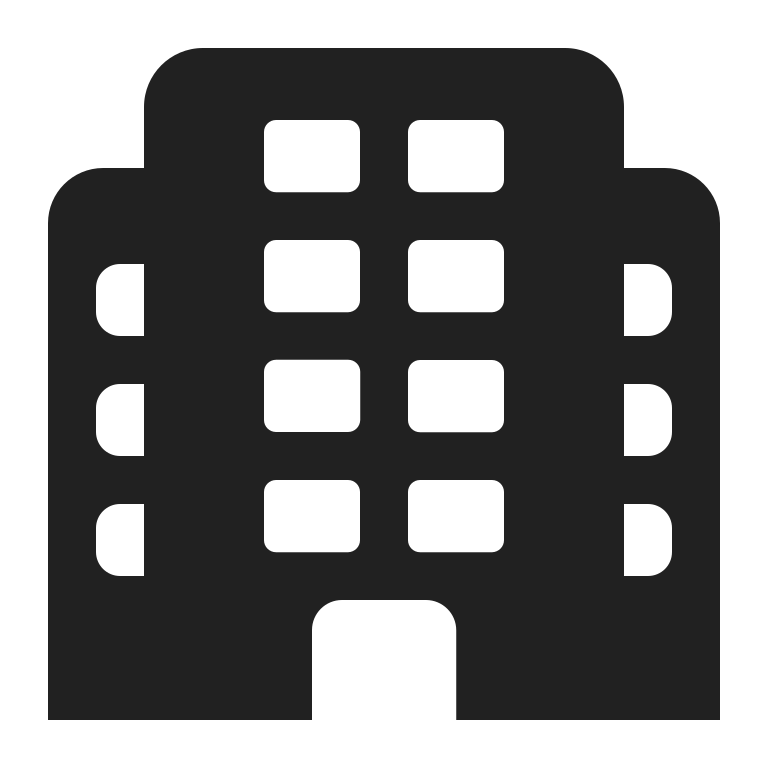
office building high contrast